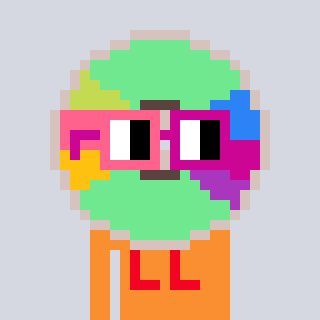
a pixel art character with square pink and red glasses, a cd-shaped head and a orange-colored body on a cool background